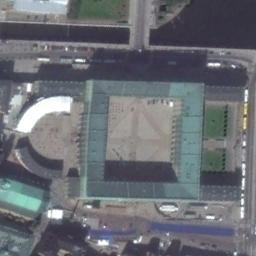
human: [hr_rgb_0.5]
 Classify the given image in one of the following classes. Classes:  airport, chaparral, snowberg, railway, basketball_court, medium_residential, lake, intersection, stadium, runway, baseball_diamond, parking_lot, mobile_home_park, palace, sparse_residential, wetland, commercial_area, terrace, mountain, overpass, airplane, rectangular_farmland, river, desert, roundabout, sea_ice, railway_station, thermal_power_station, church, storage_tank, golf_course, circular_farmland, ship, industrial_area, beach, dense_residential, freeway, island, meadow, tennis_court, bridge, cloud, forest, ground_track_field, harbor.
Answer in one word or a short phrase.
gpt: palace